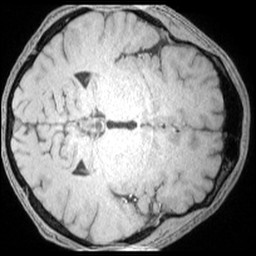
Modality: T1w
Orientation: axial
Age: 25
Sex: male